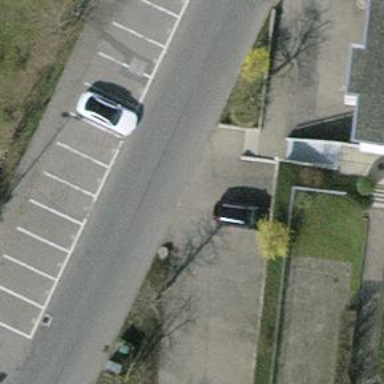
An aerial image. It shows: Road with steps.